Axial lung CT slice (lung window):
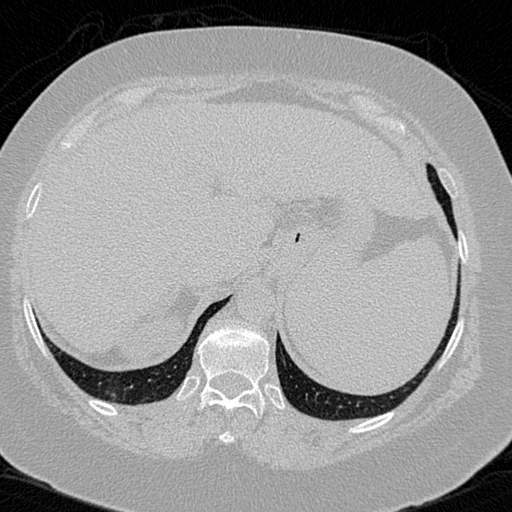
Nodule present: no